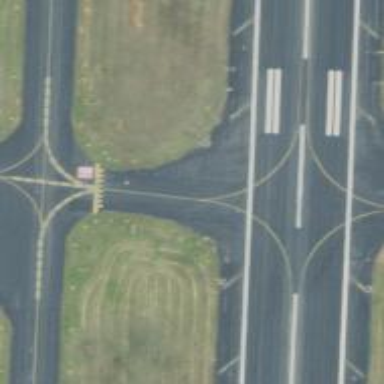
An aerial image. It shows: Image of taxiway at airport.